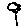
Label: flower